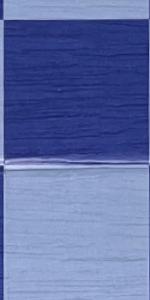
Label: Empty